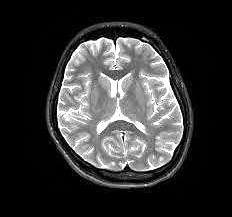
Label: notumor